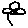
Label: flower